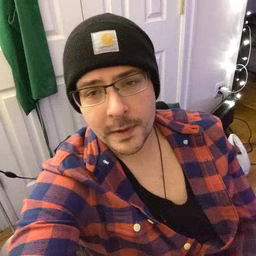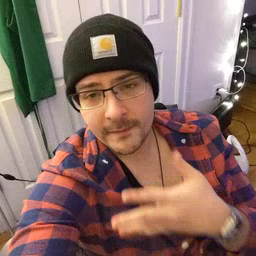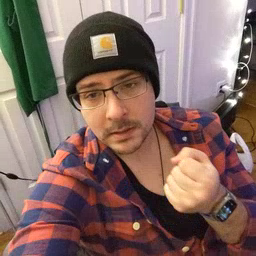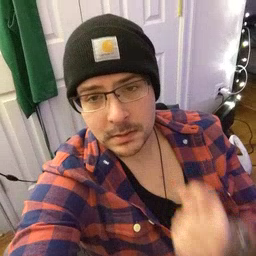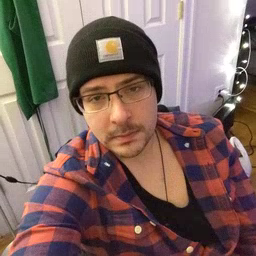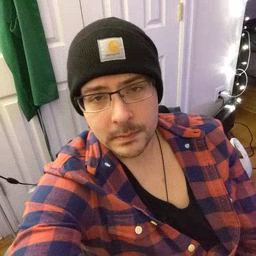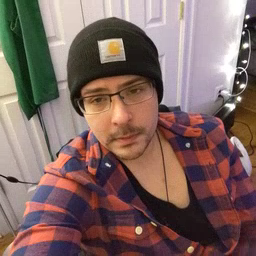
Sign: fast